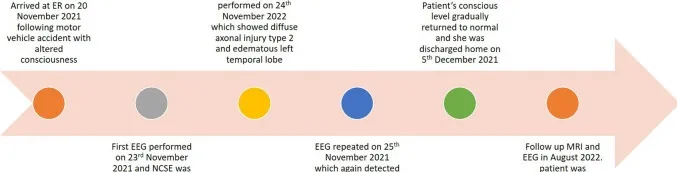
Time line of case.
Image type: chart (chart)